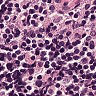
Metastatic tissue present: no